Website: crate-barrel
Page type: payment
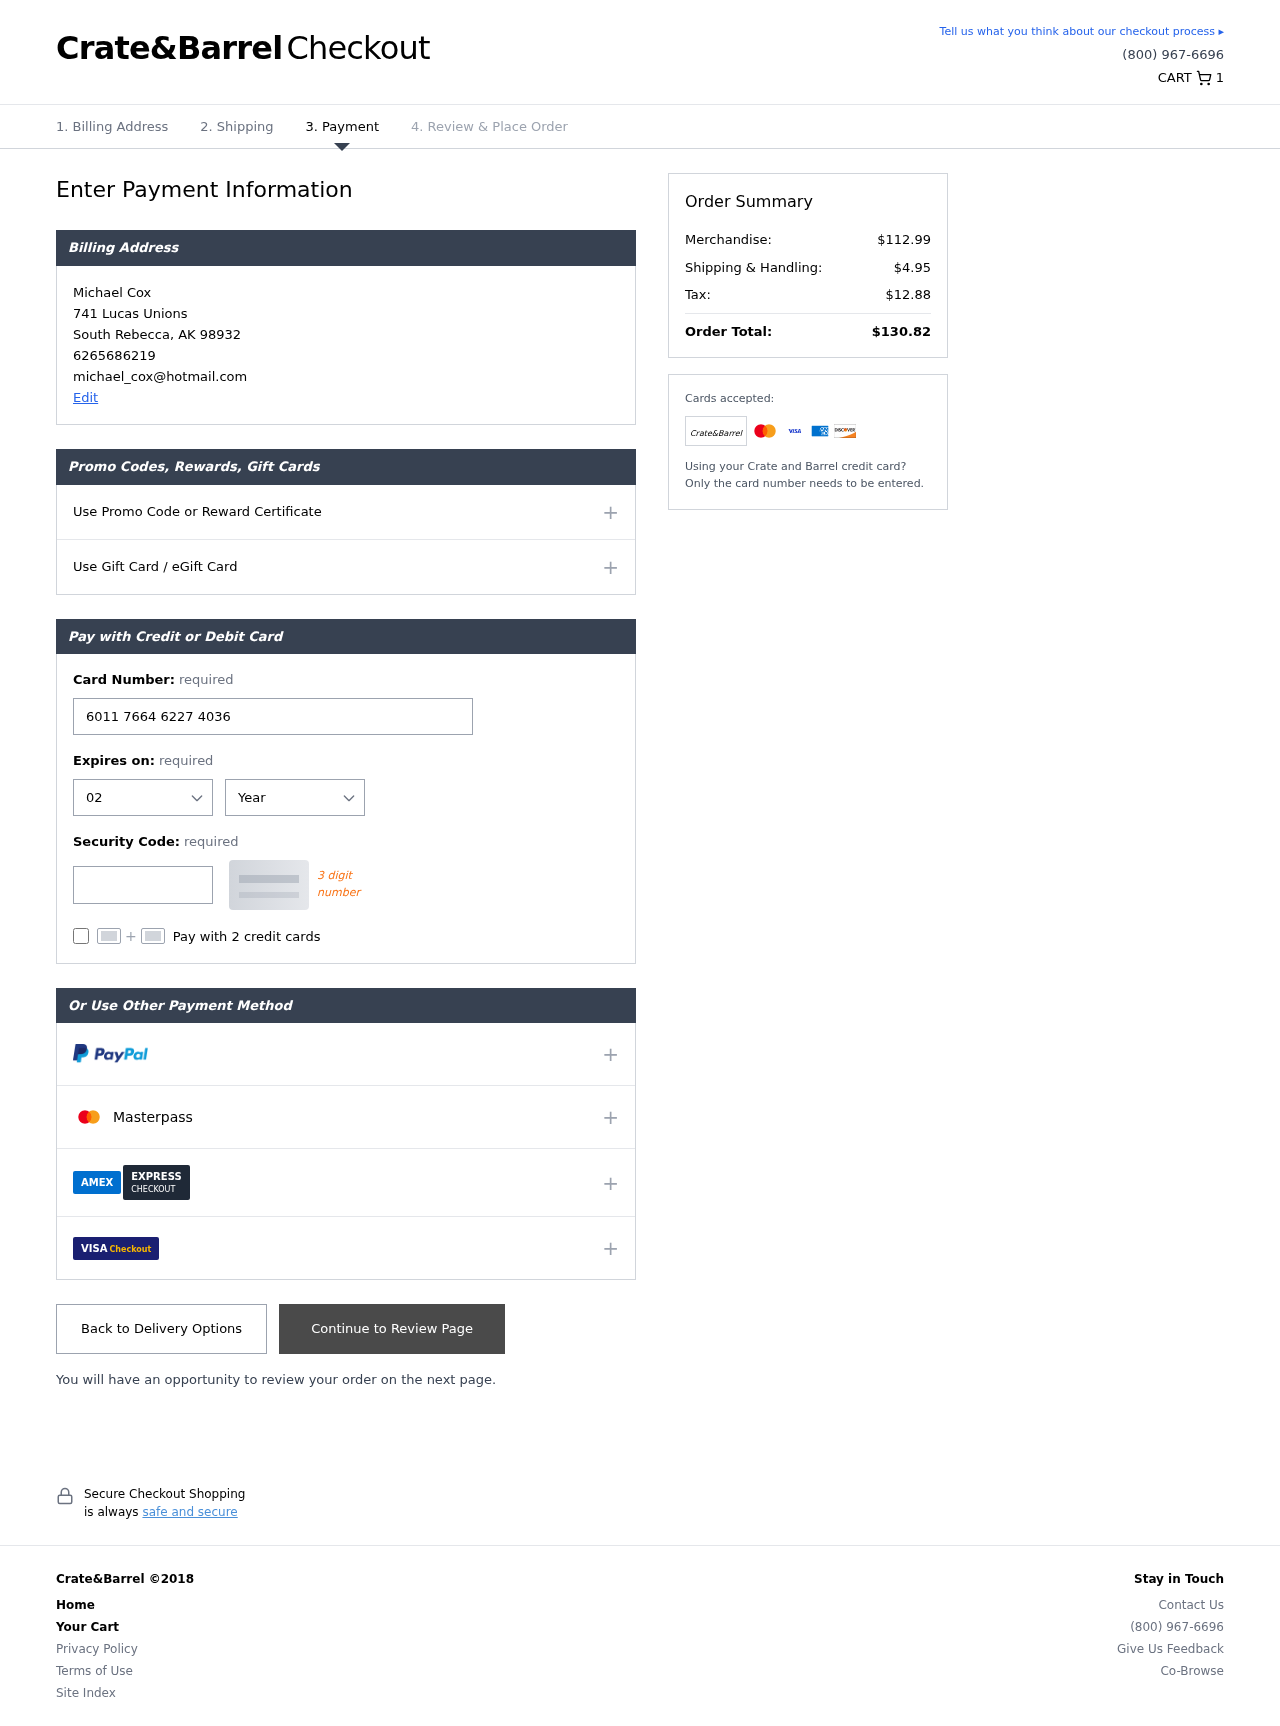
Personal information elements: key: PII_CARD_CVV
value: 430
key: PII_CARD_EXPIRY_MONTH
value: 02
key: PII_CARD_EXPIRY_YEAR
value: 27
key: PII_CARD_NUMBER
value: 6011 7664 6227 4036
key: PII_CITY
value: South Rebecca
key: PII_EMAIL
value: michael_cox@hotmail.com
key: PII_FULLNAME
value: Michael Cox
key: PII_PHONE
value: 6265686219
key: PII_POSTCODE
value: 98932
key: PII_STATE_ABBR
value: AK
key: PII_STREET
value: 741 Lucas Unions
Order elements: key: ORDER_NUM_ITEMS
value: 1
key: ORDER_SUBTOTAL
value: $112.99
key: ORDER_SHIPPING_COST
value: $4.95
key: ORDER_TAX
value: $12.88
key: ORDER_TOTAL
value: $130.82